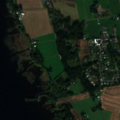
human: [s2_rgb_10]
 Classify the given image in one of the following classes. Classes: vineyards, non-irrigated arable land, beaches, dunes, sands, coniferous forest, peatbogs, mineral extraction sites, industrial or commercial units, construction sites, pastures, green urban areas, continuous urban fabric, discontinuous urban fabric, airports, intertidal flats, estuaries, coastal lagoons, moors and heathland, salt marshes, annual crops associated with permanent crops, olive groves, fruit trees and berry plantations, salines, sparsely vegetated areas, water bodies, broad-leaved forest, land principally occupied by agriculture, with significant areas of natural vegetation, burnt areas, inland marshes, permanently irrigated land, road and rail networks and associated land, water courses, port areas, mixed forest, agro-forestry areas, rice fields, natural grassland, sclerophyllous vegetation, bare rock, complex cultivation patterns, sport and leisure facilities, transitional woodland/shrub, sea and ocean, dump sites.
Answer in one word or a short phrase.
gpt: discontinuous urban fabric, non-irrigated arable land, land principally occupied by agriculture, with significant areas of natural vegetation, water bodies